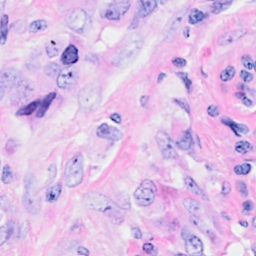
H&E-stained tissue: Breast